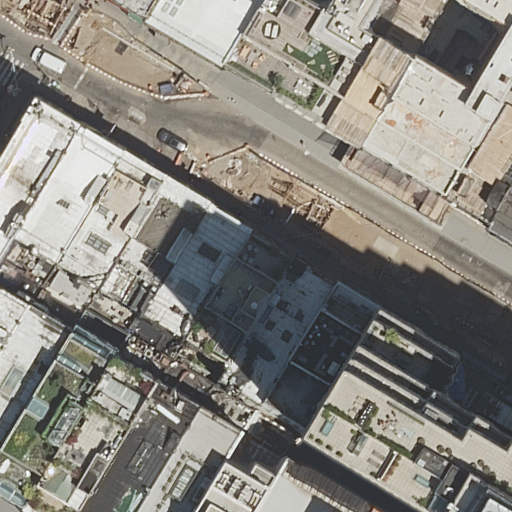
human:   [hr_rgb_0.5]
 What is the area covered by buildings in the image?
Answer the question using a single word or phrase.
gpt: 8260m2

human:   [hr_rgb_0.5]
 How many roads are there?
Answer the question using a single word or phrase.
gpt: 2

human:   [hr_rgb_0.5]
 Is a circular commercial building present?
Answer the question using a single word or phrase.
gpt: no

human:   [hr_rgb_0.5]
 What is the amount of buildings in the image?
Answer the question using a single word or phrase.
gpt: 22

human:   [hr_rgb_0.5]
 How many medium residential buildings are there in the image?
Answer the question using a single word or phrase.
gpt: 16

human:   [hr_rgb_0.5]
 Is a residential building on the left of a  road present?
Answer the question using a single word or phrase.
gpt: yes

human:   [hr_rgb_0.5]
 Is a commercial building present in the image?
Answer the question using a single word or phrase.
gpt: no

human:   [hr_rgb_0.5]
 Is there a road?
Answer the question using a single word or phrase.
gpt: yes

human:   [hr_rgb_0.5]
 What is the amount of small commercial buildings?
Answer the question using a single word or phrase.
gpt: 0

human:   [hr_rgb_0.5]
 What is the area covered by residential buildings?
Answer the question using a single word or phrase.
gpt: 8260m2

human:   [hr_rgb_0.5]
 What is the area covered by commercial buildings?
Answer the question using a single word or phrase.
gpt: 0m2

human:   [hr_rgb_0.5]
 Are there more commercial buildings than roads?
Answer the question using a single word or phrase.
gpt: no

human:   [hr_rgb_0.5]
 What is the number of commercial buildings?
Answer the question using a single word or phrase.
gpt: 0

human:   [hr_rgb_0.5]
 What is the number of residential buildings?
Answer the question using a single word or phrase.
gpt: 22

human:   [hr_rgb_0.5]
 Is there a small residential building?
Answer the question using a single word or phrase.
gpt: yes

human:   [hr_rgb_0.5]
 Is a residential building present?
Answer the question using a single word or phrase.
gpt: yes

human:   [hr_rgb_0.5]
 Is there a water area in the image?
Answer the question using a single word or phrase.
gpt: no

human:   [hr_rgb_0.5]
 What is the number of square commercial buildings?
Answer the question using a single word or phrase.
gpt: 0

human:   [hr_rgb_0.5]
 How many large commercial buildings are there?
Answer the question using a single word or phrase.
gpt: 0

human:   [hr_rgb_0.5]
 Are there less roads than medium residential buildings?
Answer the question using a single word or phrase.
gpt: yes

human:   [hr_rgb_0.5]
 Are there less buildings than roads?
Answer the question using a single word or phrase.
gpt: no

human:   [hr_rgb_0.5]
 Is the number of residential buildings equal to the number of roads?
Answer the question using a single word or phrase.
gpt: no

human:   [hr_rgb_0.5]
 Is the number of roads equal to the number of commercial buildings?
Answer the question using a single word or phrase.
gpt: no

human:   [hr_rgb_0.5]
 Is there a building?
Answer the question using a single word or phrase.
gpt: yes

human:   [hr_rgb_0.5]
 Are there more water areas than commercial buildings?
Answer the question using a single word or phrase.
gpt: no

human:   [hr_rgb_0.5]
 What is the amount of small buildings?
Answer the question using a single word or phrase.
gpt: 2

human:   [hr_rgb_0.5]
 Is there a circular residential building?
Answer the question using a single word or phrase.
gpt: no

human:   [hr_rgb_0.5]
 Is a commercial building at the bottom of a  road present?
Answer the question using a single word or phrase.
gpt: no

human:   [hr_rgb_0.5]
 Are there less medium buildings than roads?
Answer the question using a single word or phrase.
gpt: no

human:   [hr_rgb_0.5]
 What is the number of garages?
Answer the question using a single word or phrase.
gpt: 0

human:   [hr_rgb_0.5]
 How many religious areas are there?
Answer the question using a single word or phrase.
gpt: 0

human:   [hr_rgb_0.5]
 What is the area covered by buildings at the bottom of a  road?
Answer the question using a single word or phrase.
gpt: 5284m2

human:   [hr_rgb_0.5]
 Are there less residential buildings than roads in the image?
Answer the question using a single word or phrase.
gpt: no

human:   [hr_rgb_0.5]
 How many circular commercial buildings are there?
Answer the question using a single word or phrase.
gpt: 0

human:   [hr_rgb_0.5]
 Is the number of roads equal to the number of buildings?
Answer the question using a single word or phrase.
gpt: no

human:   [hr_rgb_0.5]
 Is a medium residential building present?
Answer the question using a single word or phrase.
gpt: yes

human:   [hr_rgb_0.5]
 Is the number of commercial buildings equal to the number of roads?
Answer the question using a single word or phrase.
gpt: no

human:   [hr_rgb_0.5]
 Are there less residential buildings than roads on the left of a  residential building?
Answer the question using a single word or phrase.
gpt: no

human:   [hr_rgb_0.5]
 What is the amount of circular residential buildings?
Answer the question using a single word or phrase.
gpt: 0

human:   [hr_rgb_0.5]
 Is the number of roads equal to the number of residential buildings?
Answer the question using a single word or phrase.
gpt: no

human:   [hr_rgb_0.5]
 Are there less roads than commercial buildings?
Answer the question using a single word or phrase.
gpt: no

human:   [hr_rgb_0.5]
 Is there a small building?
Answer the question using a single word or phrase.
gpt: yes

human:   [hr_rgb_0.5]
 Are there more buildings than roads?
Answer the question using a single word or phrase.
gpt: yes

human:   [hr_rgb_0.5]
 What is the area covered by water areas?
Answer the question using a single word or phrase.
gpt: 0m2

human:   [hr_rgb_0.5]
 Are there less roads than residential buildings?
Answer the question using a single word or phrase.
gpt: yes

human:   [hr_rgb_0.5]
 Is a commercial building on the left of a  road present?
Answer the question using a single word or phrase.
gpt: no

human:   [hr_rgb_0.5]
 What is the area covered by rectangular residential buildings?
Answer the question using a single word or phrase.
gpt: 4992m2

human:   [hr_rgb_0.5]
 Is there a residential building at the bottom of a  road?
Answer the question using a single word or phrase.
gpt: yes

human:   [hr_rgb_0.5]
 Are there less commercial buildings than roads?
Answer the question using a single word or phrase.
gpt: yes

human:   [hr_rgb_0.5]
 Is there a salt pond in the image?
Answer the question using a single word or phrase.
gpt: no

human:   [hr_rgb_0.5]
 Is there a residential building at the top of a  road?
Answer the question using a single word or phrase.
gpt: yes

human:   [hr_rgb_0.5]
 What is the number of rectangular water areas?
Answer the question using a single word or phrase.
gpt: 0

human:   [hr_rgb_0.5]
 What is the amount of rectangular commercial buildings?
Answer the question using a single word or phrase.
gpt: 0

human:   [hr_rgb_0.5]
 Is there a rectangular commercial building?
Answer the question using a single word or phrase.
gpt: no

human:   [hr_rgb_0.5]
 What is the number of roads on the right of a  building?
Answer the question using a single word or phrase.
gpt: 0

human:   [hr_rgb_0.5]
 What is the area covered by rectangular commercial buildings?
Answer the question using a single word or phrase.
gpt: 0m2

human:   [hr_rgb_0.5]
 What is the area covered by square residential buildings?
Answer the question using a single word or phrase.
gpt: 0m2

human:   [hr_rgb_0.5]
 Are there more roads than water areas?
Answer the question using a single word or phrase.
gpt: yes

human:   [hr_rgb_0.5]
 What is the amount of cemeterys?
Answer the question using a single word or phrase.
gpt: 0

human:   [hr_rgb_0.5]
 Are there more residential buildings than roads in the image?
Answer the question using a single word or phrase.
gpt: yes

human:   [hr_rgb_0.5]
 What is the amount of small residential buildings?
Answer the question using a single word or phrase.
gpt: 2

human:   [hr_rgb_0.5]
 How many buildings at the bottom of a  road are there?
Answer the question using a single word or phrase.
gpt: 17

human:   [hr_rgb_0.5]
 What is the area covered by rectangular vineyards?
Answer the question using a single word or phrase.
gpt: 0m2

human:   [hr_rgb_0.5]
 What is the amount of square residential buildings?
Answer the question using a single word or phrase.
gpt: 0